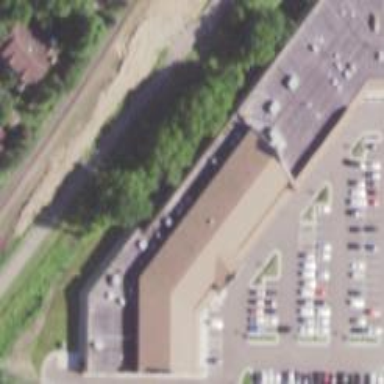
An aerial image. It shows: Healthcare clinic.